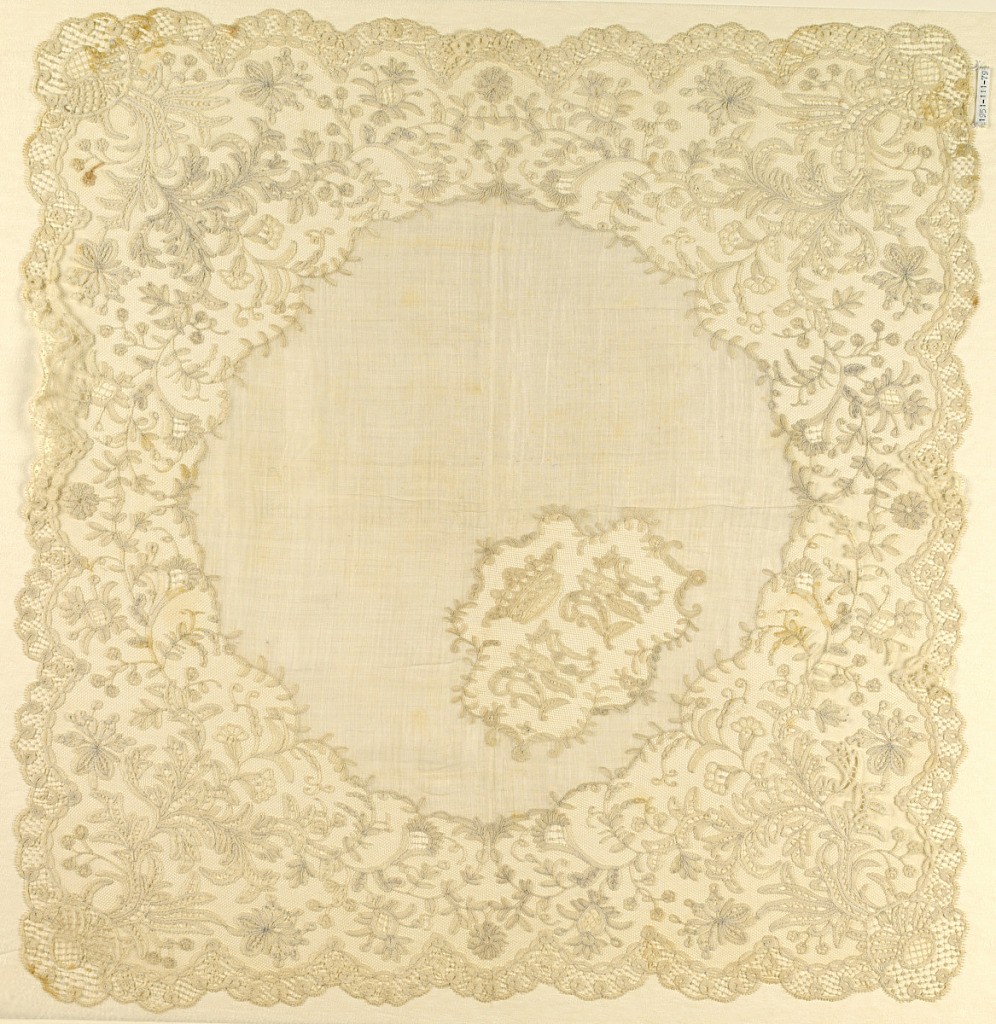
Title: Handkerchief
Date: late 19th century
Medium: linen Technique: bobbin lace, Brussels style
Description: Handkerchief edged on all sides with wide border and royal initials in center.